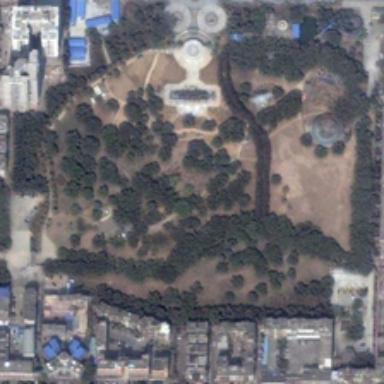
Some buildings are near a park with many green trees .